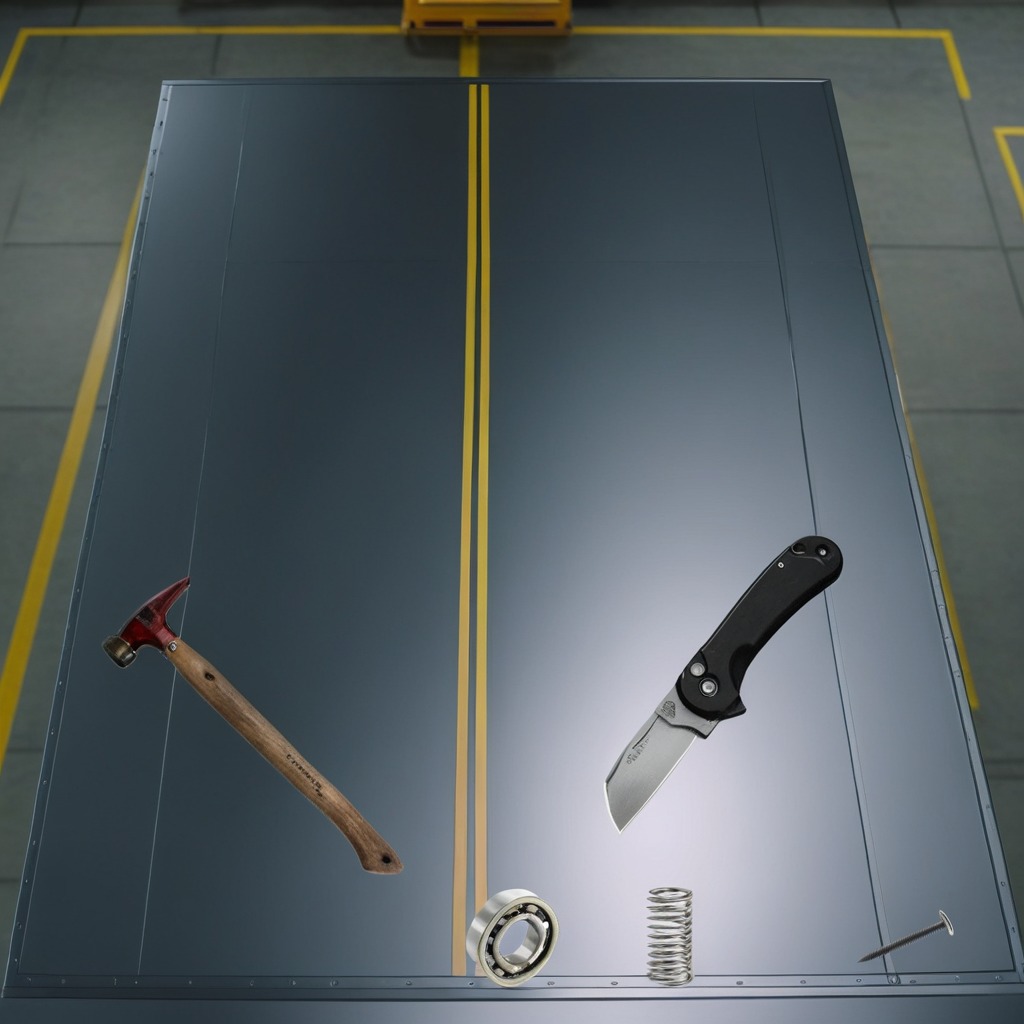
A metal ball bearing, a utility knife, a hammer, an iron nail, and a coiled metal spring are lying on the toolbox surface in an airplane hangar workshop 8K.